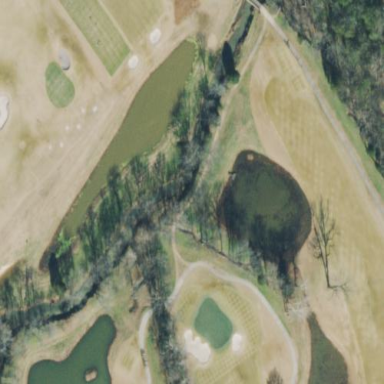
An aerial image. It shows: Water hazard in golf course. The hazard is natural water feature.